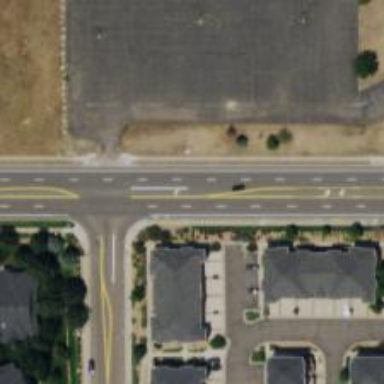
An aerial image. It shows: Secondary road with asphalt surface.